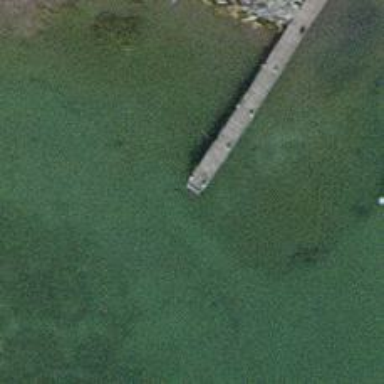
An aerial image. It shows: Man-made pier.